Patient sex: M
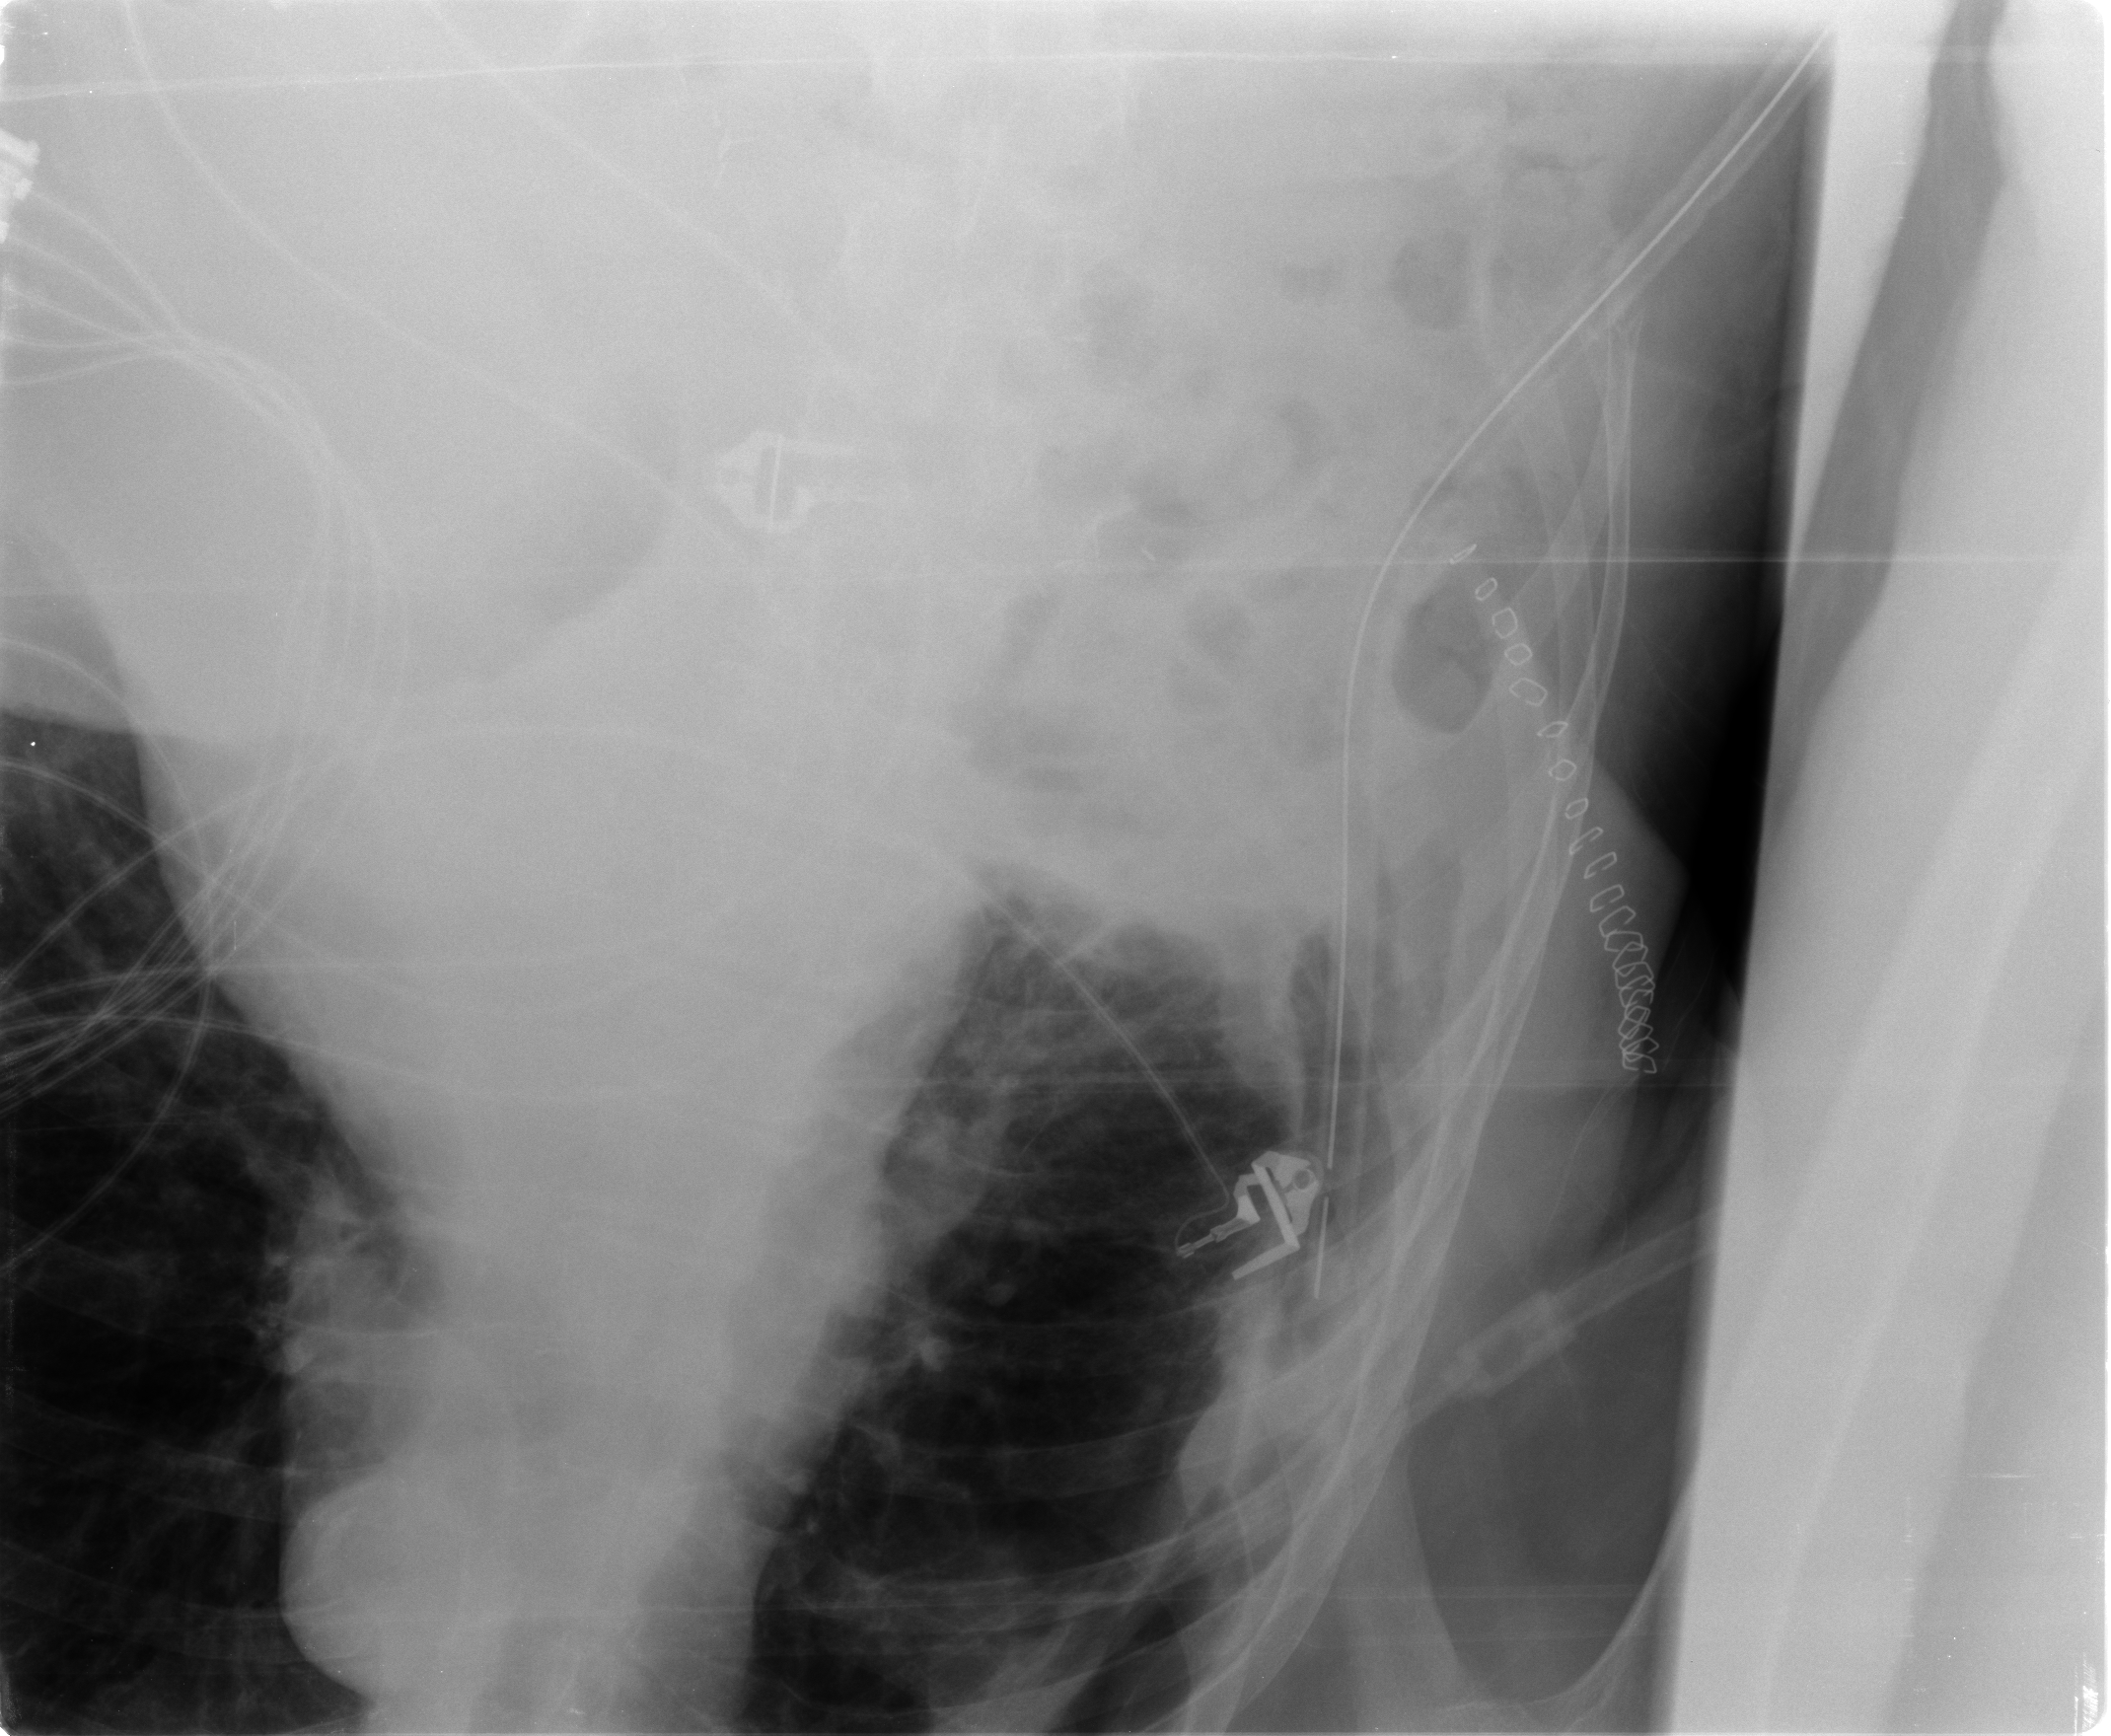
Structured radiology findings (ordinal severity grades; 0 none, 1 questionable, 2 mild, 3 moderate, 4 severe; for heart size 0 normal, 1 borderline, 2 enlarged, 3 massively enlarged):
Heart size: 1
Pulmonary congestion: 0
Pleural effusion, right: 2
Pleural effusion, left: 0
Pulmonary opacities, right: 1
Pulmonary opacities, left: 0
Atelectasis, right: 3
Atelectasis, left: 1